Brain MRI, t2w sequence, axial 2D slice.
Patient: age 37, sex F, weight 95 kg, height 1.95 m
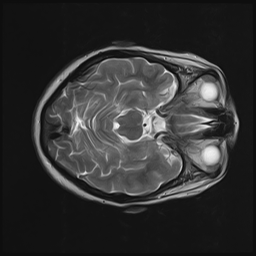